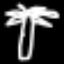
Label: palm tree